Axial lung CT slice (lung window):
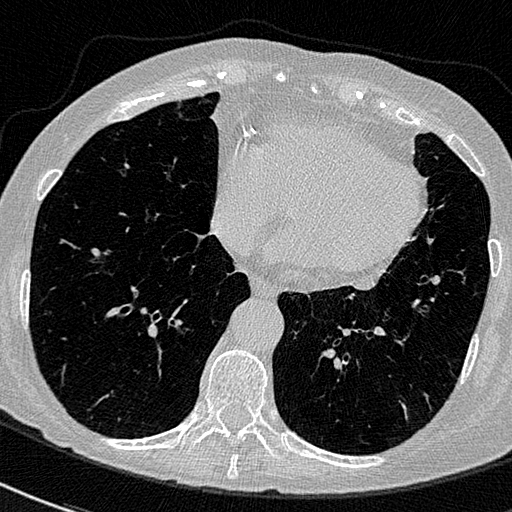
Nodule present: no